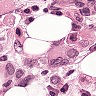
Metastatic tissue present: yes